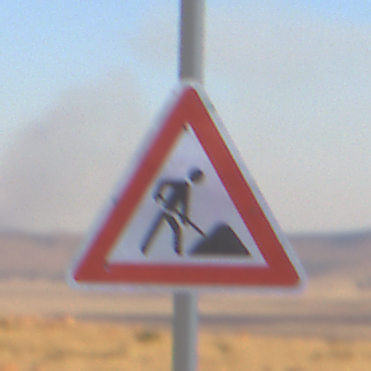
Verkehrszeichen: Arbeitsstelle
Umgebung: Outdoor, Nature
Tageszeit: MorningAfternoon
Wetter: Clear
Licht: Natural
Jahreszeit: NotSpecified
Kontrast: HighContrast